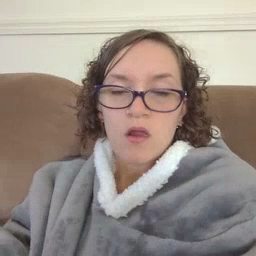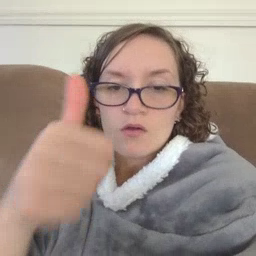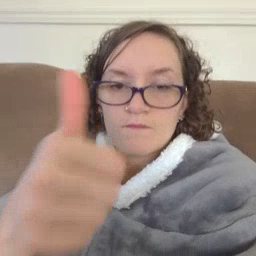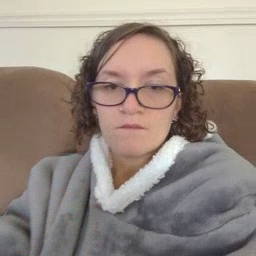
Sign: yourself